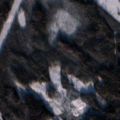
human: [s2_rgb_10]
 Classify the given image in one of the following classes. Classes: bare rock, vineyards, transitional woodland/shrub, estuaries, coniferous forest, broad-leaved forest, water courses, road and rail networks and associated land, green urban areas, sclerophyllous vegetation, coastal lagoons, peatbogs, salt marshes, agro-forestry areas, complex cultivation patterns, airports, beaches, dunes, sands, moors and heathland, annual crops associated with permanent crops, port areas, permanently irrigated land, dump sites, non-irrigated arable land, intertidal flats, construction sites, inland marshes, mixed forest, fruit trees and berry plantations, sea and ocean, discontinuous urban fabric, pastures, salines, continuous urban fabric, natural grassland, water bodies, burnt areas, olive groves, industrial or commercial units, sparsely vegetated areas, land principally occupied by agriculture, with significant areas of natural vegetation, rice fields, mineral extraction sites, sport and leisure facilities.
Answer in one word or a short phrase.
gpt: coniferous forest, transitional woodland/shrub